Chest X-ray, PA view. Patient: 28 years old, sex F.
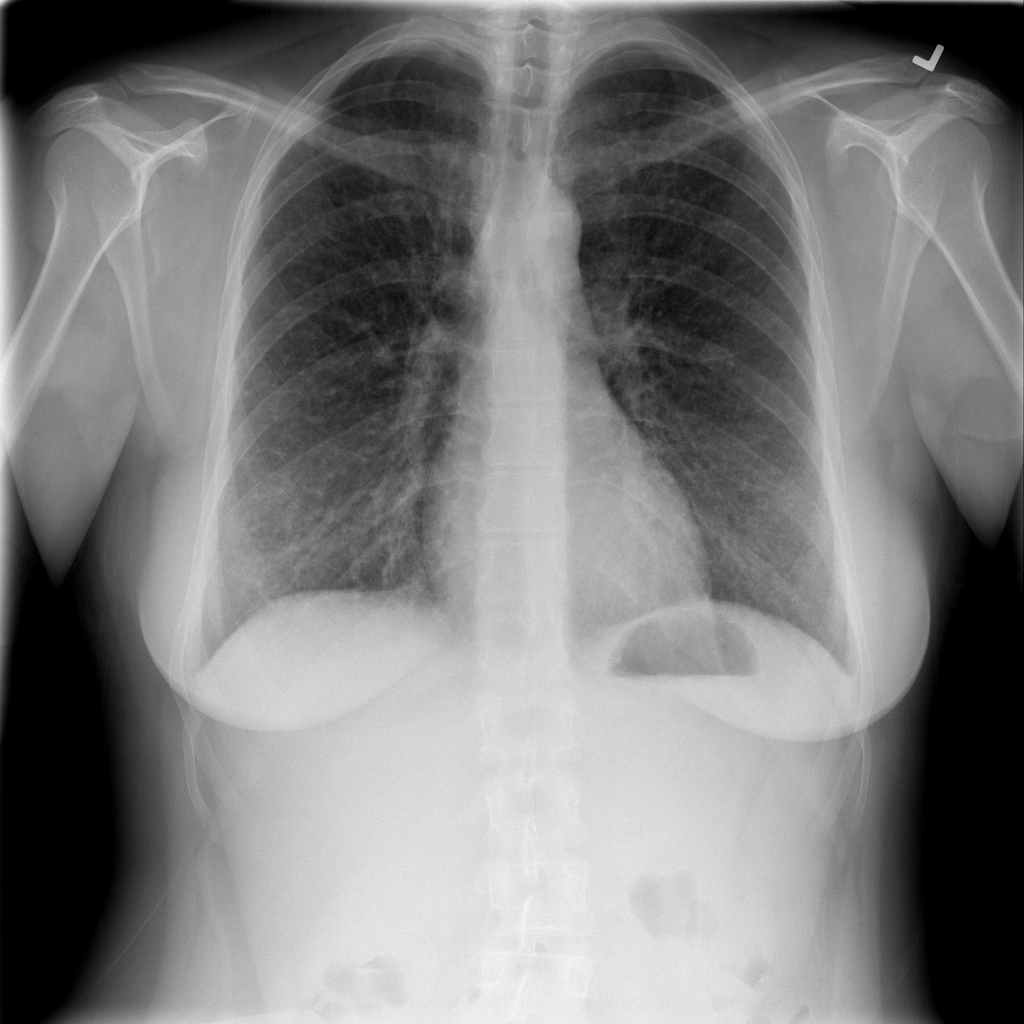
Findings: Pneumothorax